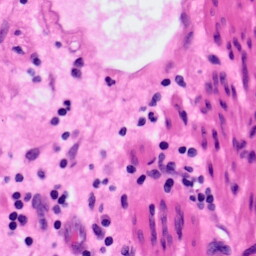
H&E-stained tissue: Pancreatic